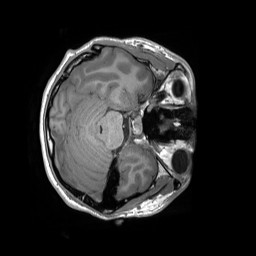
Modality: T1w
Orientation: axial
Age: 19
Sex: male
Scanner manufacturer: siemens
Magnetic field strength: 3 T
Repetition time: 1.8 s
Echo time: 0.00232 s